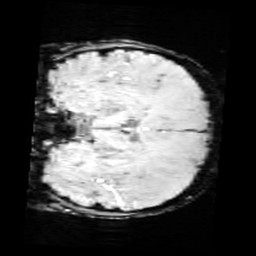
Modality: SWI
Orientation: coronal
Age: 9
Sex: female
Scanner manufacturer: siemens
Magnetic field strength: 3 T
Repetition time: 0.027 s
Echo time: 0.02 s